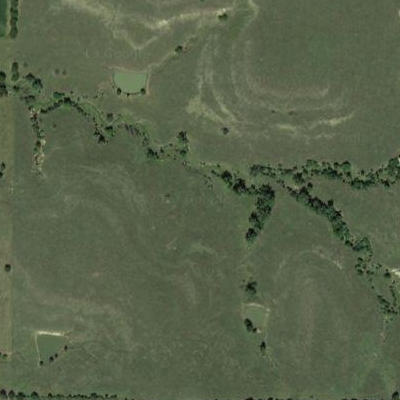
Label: Grass